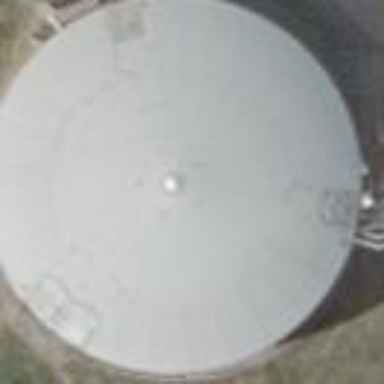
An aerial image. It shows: Dome-shaped digester building with grey roof.